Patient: sex M, age 68
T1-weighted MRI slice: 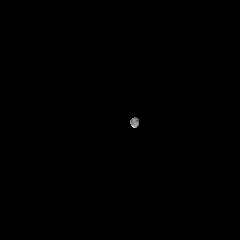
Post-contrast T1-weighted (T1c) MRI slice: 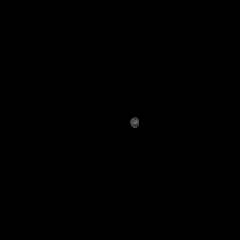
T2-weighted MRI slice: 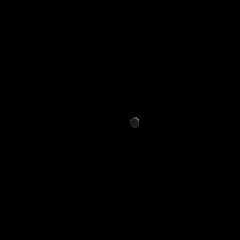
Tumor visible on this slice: no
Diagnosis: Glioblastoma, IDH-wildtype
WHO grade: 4